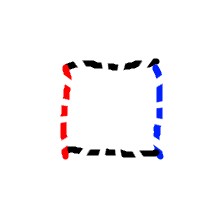
Shape: square